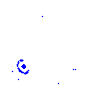
Particle: proton